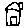
Label: house